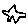
Label: star